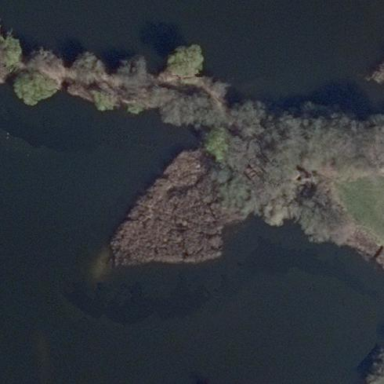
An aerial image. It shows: Wetland area dominated by reedbeds.